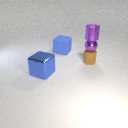
small purple metal sphere above small brown rubber cylinder